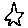
Label: star